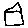
Label: house